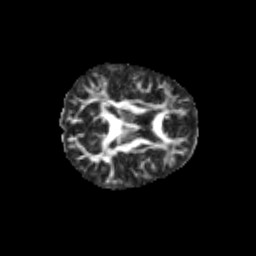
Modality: FA
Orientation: axial
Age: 10
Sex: female
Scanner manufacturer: siemens
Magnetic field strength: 3 T
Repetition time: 3.8 s
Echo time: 0.07 s